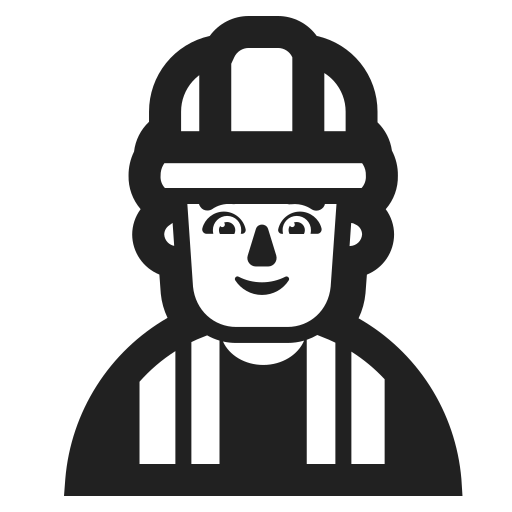
man construction worker high contrast default